Field crop: maize
Growth stage: 2
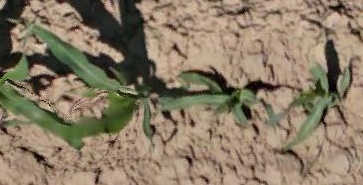
Species: maize